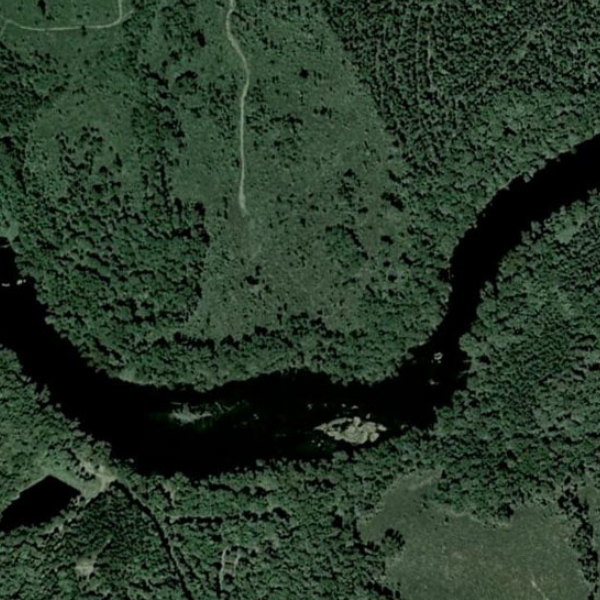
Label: River